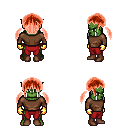
a pixel art fantasy rpg character, male body template, orc, green skin, brown long-sleeve shirt, red pants, red twin-tailed hairstyle, gold gloves, brown shoes, four views (front, back, left, right), 2x2 character sprite sheet, small pixel art, hard edges, no anti-aliasing